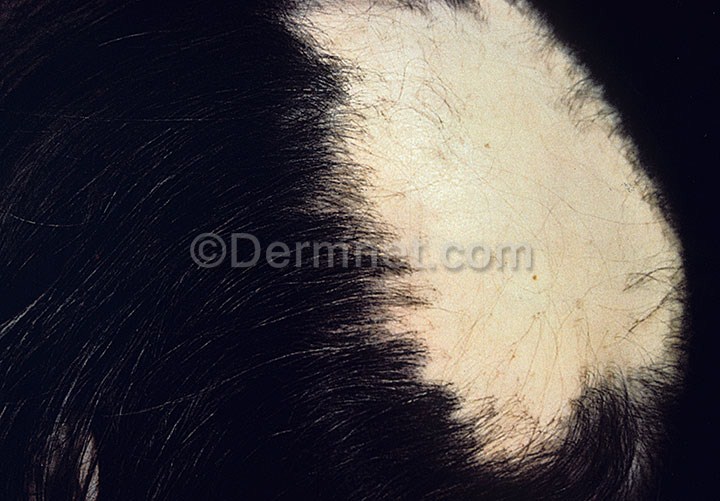
Disease: Hair Loss Photos Alopecia and other Hair Diseases